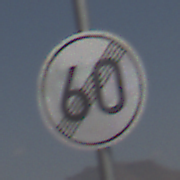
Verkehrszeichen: EndeGeschwindigkeit60
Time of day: Midday
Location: Outdoor (Nature)
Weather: PartlyCloudy
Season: NotSpecified
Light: Natural